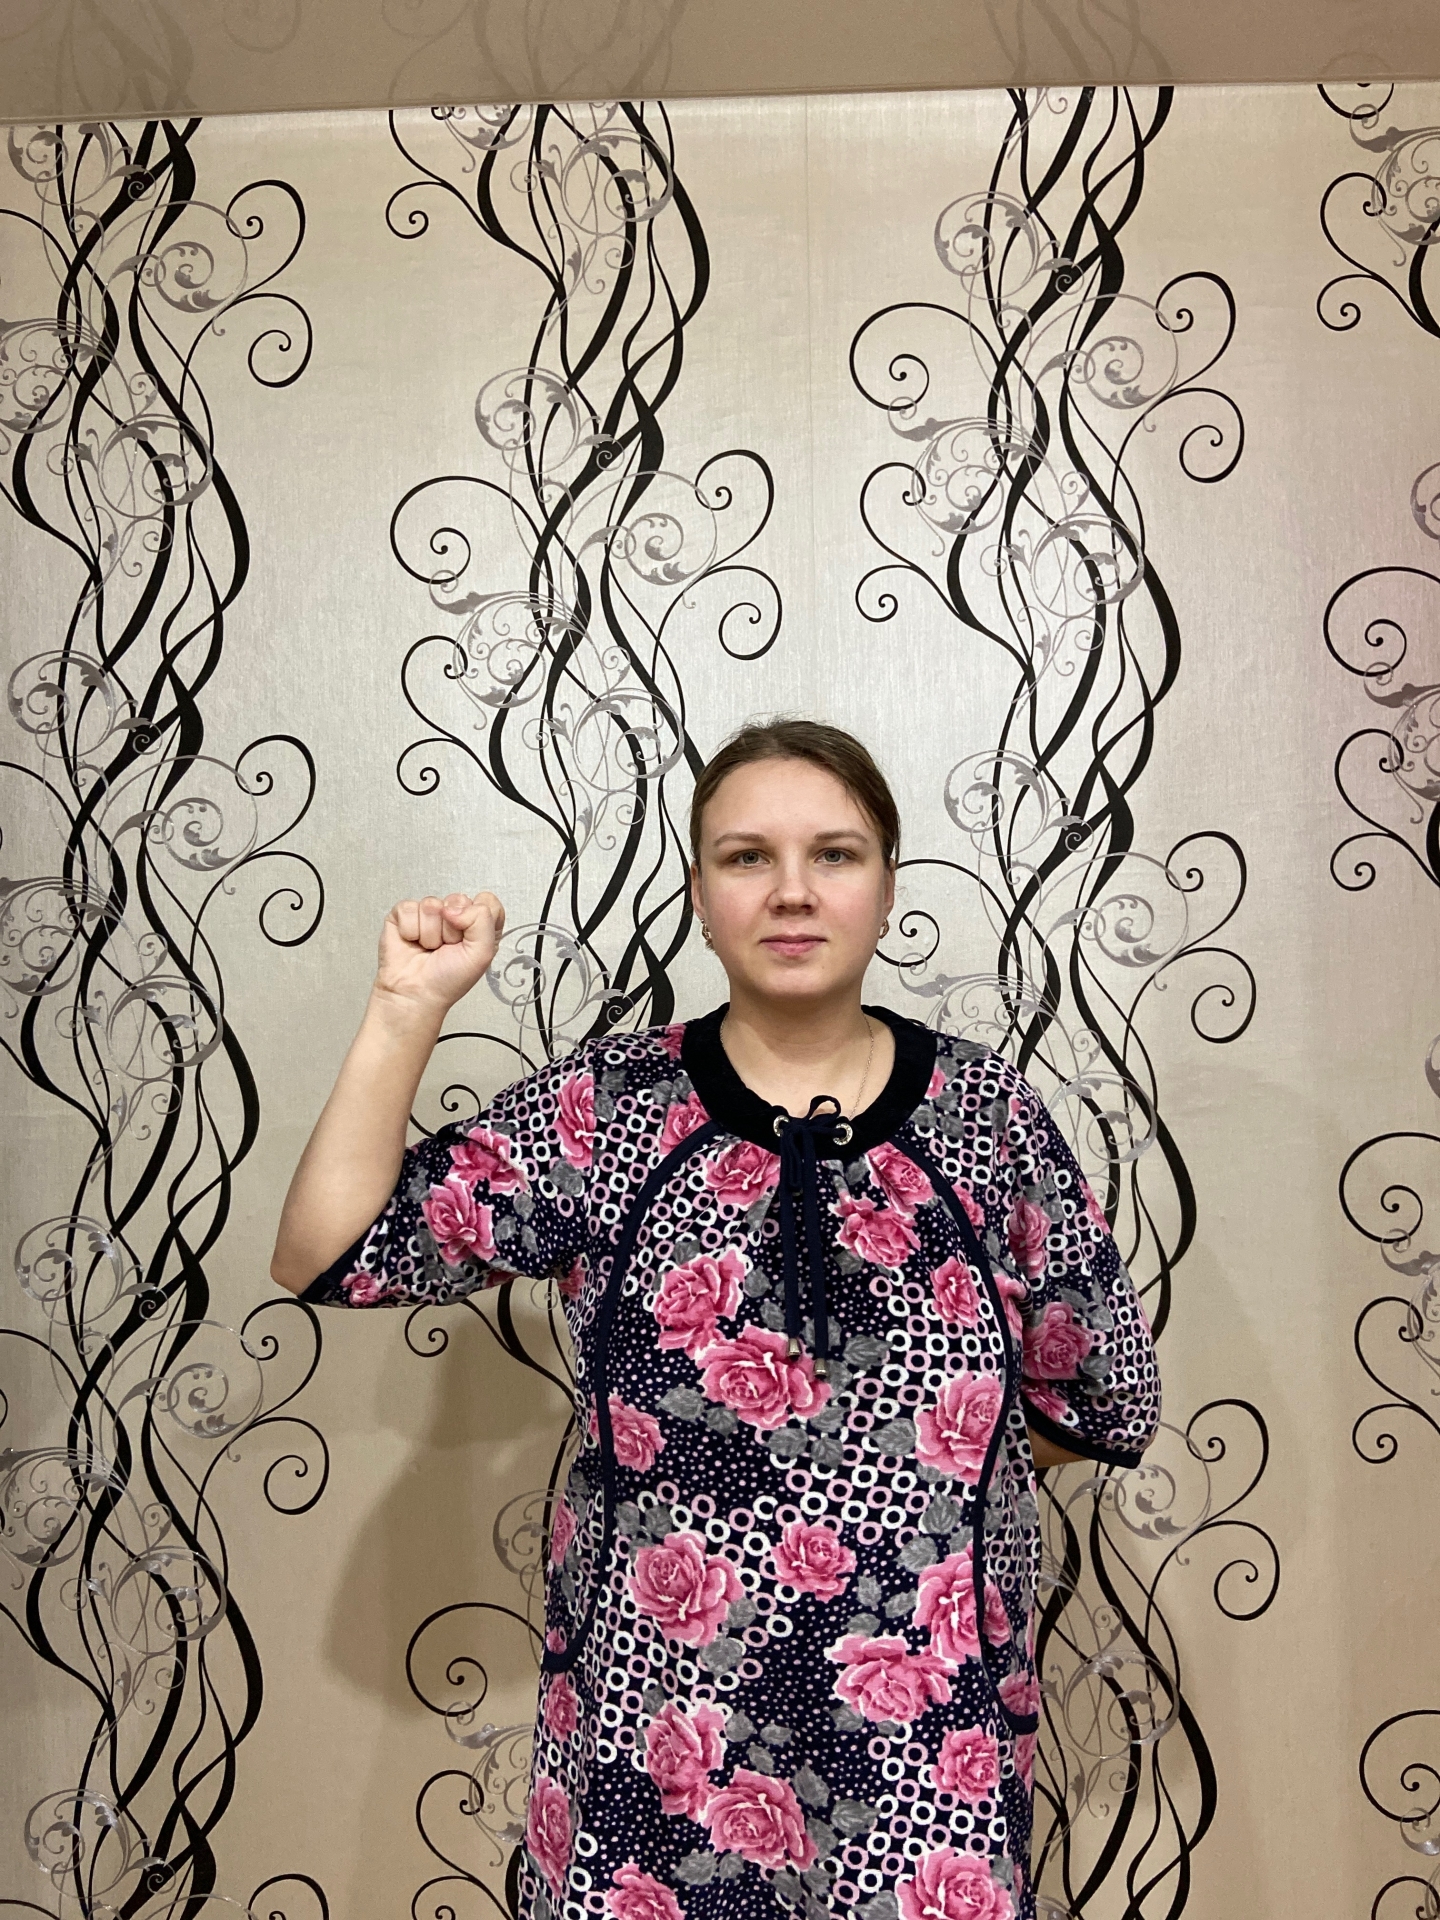
Label: clear